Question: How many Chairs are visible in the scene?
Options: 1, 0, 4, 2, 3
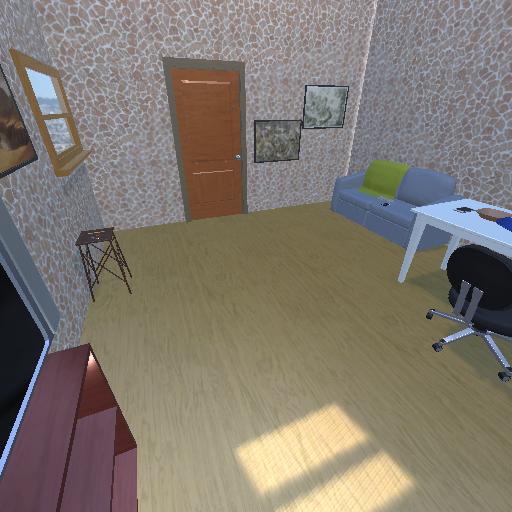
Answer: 1